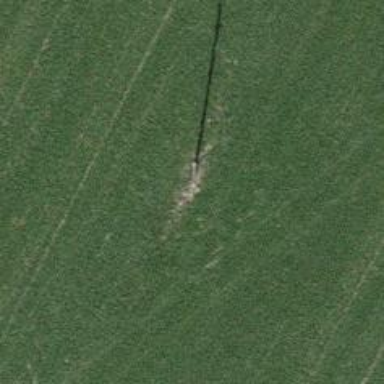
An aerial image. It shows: Minor power line.